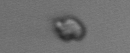
Label: Dinophyceae